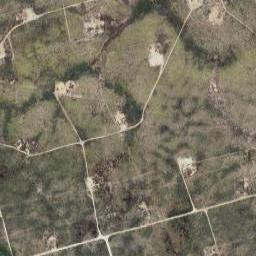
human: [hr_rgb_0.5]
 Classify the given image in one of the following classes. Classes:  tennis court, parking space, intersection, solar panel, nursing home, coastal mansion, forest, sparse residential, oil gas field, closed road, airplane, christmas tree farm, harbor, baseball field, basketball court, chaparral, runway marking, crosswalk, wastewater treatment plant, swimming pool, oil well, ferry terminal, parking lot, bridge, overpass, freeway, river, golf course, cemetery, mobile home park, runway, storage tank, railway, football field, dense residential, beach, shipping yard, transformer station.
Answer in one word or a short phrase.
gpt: oil gas field